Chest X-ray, AP view. Patient: 20 years old, sex F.
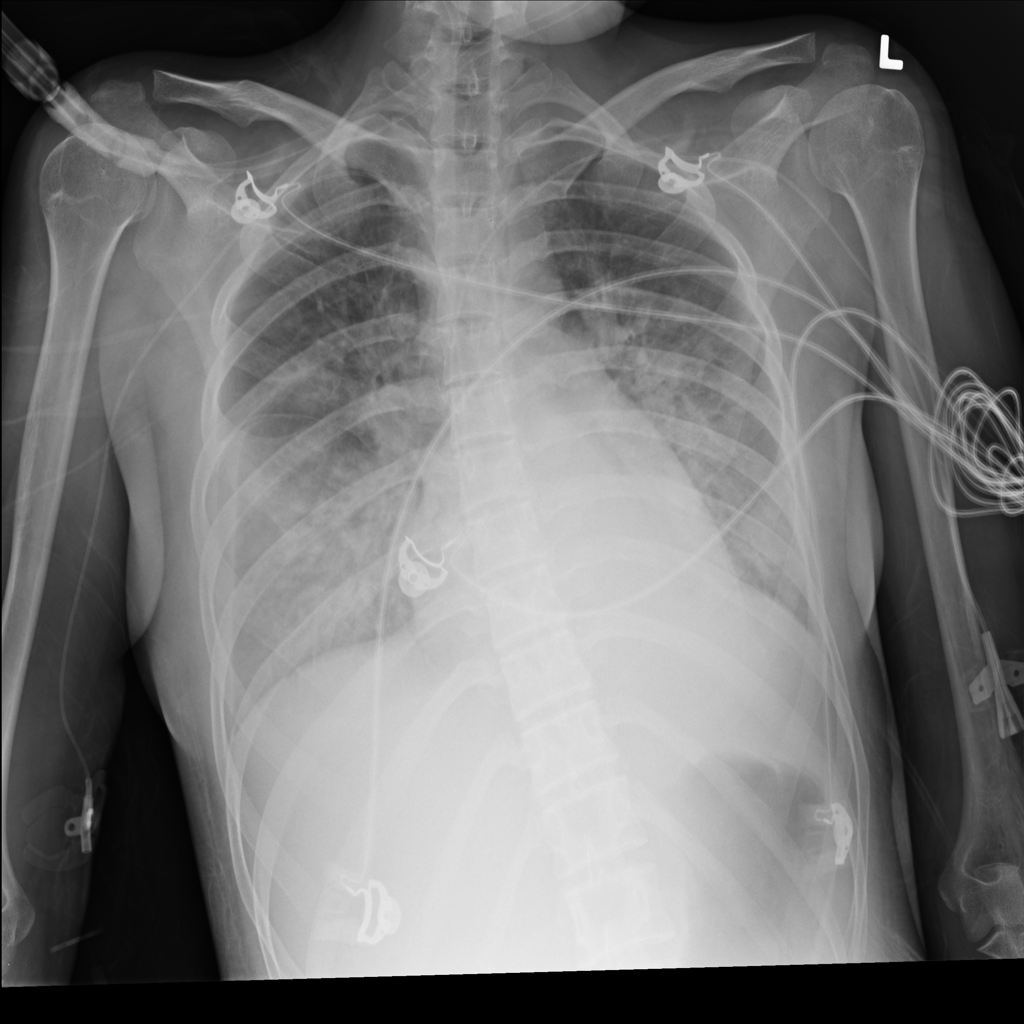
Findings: Atelectasis, Consolidation, Effusion